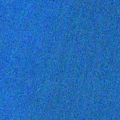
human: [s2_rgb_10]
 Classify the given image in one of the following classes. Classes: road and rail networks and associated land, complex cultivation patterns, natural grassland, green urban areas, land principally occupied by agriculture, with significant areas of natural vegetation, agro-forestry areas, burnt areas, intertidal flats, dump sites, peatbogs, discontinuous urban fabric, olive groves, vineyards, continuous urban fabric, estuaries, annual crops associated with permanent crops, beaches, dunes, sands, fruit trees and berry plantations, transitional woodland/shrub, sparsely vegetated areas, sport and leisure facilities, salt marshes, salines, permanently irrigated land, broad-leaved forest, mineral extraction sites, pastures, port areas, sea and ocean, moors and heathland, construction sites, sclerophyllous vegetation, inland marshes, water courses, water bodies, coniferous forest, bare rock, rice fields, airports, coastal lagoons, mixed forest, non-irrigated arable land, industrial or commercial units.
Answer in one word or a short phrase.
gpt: sea and ocean